Question: In a common Delphi pattern, i am passing a value as an to a function:
'''
procedure DoSomething(const Something; SomethingLength: Integer);
begin
//...
end;
'''
In this example, i happen to be passing Windows <URL> structure:
'''
procedure Test;
var
omgp: TFormatEtc;
begin
omgp := Default(TFormatEtc);
omgp.cfFormat := RegisterClipboardFormat('CF_PNG');
omgp.ptd := nil;
omgp.dwAspect := DVASPECT_CONTENT or DVASPECT_THUMBNAIL;
omgp.lindex := -1; //all pages
omgp.tymed := TYMED_HGLOBAL;
DoSomething(omgp, SizeOf(omgp));
end;
'''
I need to get the of this data, so i can pass it to something that requires the pointer to the data.
In order to do this, i have always used 'Pointer(@data)':
'''
procedure DoSomething(const Something; SomethingLength: Integer);
begin
SomethingThatNeedsAPointer(Pointer(@Something));
end;
'''
For no particular reason, I happened to look closely at the pointer value being passed. When i was checking the parameter value in the debugger i noticed something horrifying. I noticed that:
'''
@Something
Pointer(@Something)
'''
return different values.

- '@Something'- 'Pointer(@Something)'
Which way is the way to get the address of untyped data?
: People went to lunch on something unrelated to the question. I've edited the question so that hopefully people will focus on the question, and not the example.
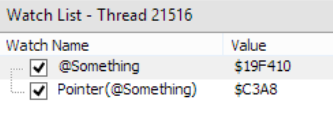
Answer: This is a debugger bug, whereby the debugger is mis-reporting the value of 'Pointer(@Salt)'. I can reproduce the fault in XE5, XE6 and XE7, but not in XE4 and XE8. So it seems that this is a defect introduced in XE5 and removed in XE8.
Whenever you see an issue like this, a debugger fault is always a possibility. In this case we can demonstrate that the fault lies in the debugger with this program:
'''
{$APPTYPE CONSOLE}
uses
System.SysUtils;
procedure DoSomething(const Salt; SaltLength: Integer);
begin
Writeln(IntToHex(NativeUInt(Pointer(@Salt)), 8));
Writeln(IntToHex(NativeUInt(@Salt), 8));
end;
procedure Test;
var
salt: AnsiString;
begin
salt := 'salt';
DoSomething(salt[1], Length(salt));
end;
begin
Test;
end.
'''
This program outputs:
even though '@Salt' and 'Pointer(@Salt)' are accorded different values by the debugger.
Note that this program
'''
{$APPTYPE CONSOLE}
procedure DoSomething(const Salt; SaltLength: Integer);
var
i: Integer;
P: PAnsiChar;
begin
P := @Salt;
for i := 0 to SaltLength-1 do
begin
Writeln(P^);
inc(P);
end;
end;
procedure Test;
var
salt: AnsiString;
begin
salt := 'salt';
DoSomething(salt[1], Length(salt));
end;
begin
Test;
end.
'''
outputs: